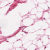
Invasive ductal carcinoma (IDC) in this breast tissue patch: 0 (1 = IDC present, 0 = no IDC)